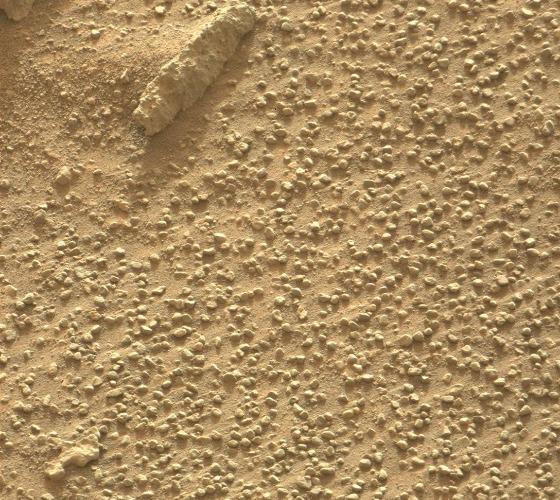
Terrain classes present: Gravel / Sand / Soil, Rock, Shadow